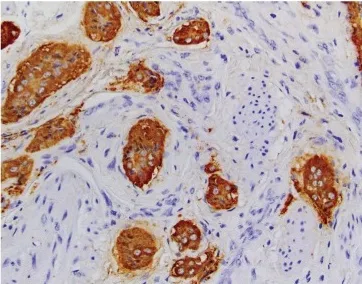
(D): Chromogranin x400. An incidental focus of insular carcinoid (0.3 cm) was identified in one of the tumor sections. The carcinoid tumor consists of solid nests made up of uniform cells with centrally-placed nuclei (4A) (Hematoxylin and Eosin, x100) and (4B) (Hematoxylin and Eosin, x400). The tumor is positive for the neuroendocrine immunohistochemical markers synaptophysin (4C) and chromogranin A (4D) (x400), while negative for CK7 (not shown). The Ki-67 proliferation index of the tumor is less than 1%, and no mitotic figures were identified (not shown).
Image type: pathology (immunostaining)